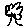
Label: tree